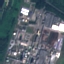
Land use / land cover class: Industrial